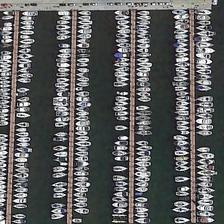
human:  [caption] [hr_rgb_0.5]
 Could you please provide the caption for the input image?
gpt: many boats are orderly in a port .

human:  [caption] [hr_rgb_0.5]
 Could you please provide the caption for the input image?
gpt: many boats are orderly in a port .

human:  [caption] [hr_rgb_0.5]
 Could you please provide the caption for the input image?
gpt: many boats are orderly in a port .

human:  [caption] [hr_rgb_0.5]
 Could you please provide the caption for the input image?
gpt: many boats are orderly in a port .

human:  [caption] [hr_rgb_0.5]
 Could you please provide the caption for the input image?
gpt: many boats are orderly in a port .